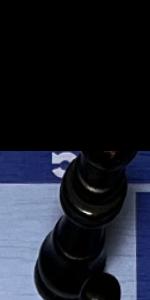
Label: King_Black